Field crop: tomato
Growth stage: 1
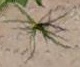
Species: cyperus